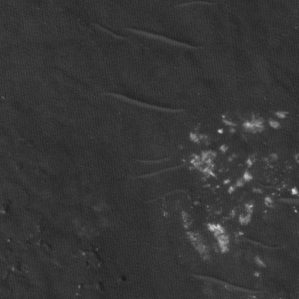
Label: non_frost